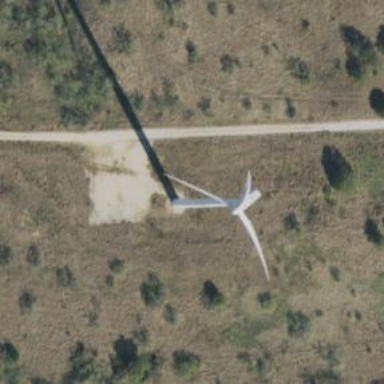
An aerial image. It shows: Wind generator using horizontal axis wind turbines.